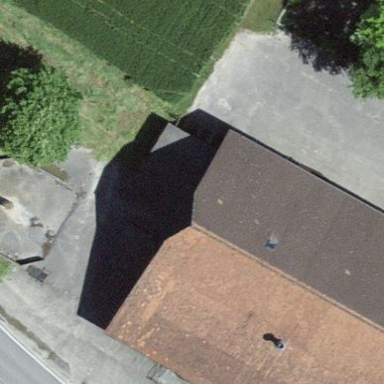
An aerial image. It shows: Rural barn.